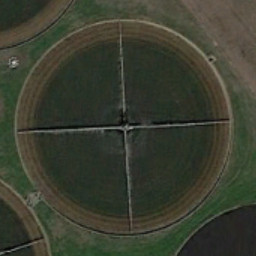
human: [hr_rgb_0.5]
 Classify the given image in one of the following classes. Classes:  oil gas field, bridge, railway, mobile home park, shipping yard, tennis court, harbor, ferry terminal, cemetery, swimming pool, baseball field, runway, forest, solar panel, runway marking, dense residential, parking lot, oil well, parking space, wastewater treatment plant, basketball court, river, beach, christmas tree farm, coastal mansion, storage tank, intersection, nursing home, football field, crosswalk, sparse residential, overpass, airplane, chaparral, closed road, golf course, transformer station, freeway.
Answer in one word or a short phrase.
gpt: wastewater treatment plant